Interaction volume radius: 10 \u00c5
Interaction volume height: 45 \u00c5
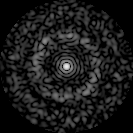
Disorder parameter: 0.8483